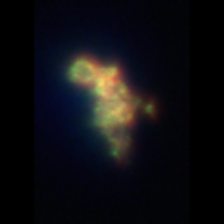
Taxon: Unknown_detritus
Group: Unknown